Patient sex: M
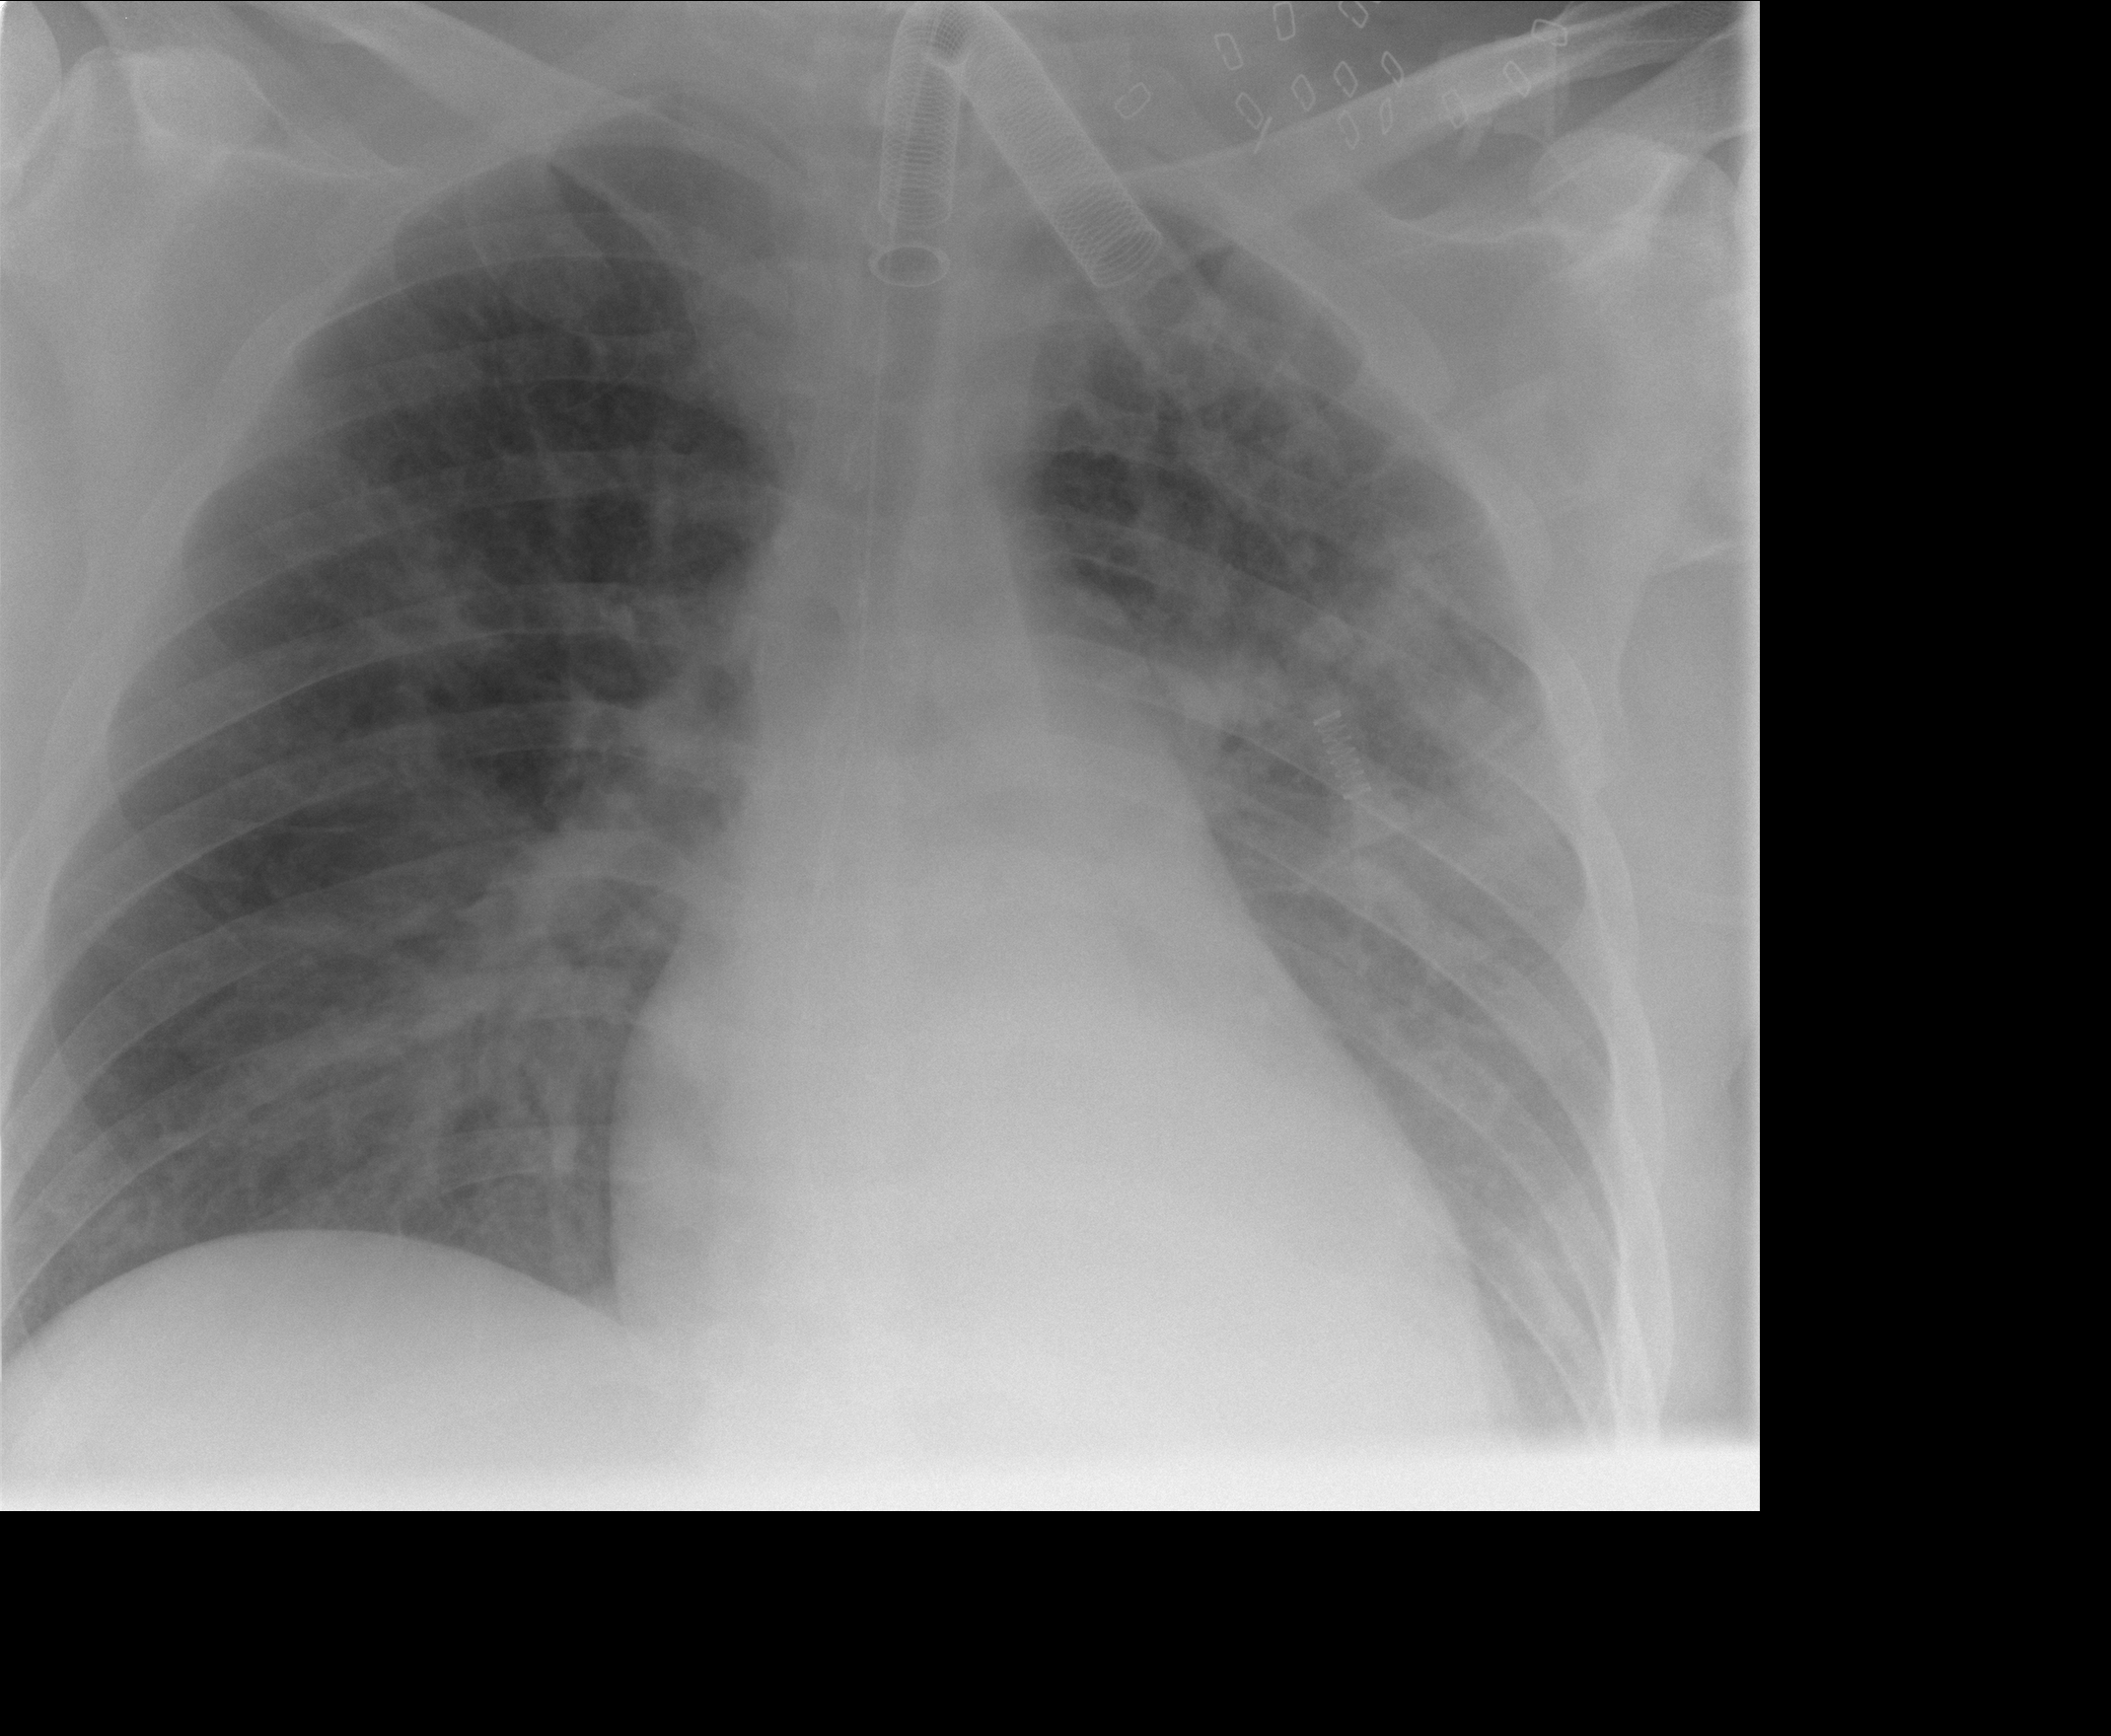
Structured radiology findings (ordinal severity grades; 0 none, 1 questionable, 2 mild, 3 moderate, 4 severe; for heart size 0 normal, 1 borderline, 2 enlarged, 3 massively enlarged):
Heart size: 1
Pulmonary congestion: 2
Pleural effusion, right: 0
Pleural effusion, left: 0
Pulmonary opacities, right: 2
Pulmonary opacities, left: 3
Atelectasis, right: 0
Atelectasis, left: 0